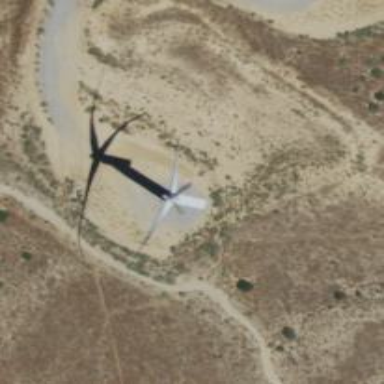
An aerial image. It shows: Wind generator with horizontal axis. The generator is wind turbine.